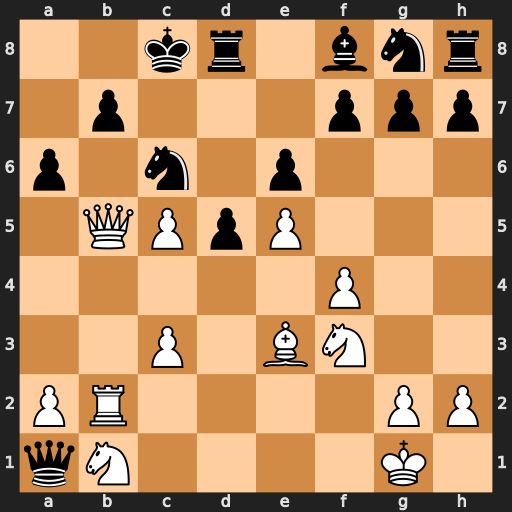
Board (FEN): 2kr1bnr/1p3ppp/p1n1p3/1QPpP3/5P2/2P1BN2/PR4PP/qN4K1
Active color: w
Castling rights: -
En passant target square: -
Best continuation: Qxb7#